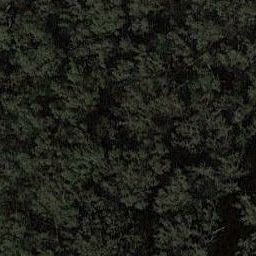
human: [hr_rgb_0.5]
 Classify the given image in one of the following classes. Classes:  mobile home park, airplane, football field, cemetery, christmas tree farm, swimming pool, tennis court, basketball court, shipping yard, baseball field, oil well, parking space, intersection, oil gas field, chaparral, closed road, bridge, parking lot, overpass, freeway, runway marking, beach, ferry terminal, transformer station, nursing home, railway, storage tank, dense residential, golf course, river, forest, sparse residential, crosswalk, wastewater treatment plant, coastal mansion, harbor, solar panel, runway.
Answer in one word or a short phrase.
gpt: forest